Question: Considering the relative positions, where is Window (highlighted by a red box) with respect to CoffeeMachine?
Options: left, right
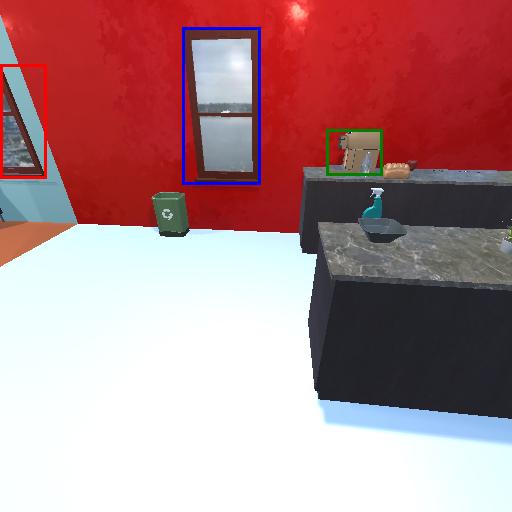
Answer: left